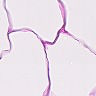
Metastatic tissue present: no